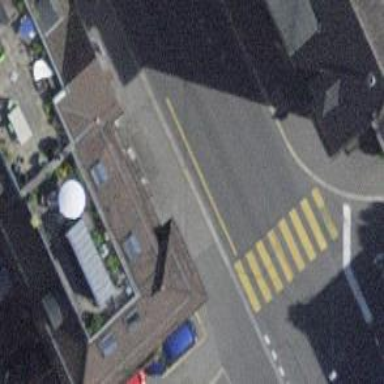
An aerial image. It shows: Kerb serving as barrier.